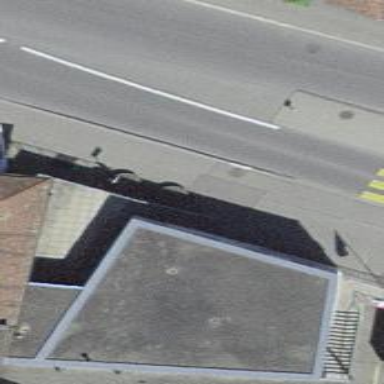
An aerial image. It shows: Bus stop with platform for public transport.